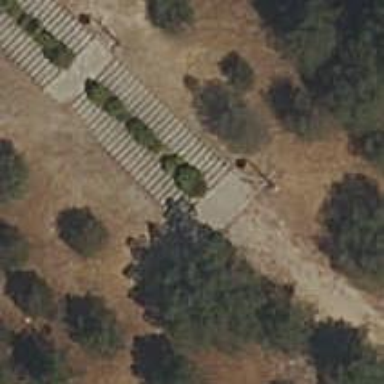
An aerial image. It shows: Set of concrete steps.